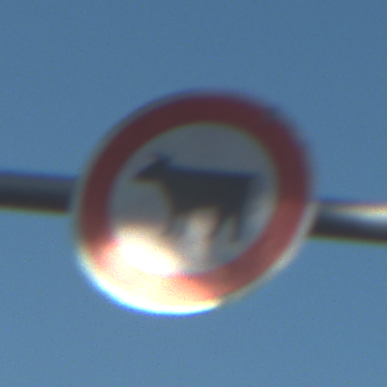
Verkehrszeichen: VerbotViehtrieb
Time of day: MorningAfternoon
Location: Outdoor (Nature)
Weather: Clear
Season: NotSpecified
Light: Natural